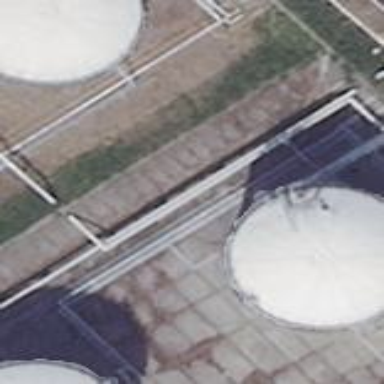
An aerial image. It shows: Storage tank that is man-made.